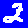
Digit: 2